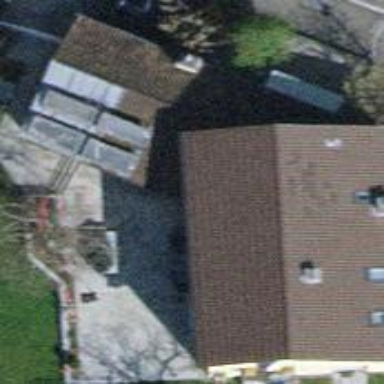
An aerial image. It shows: Detached building with gabled roof.